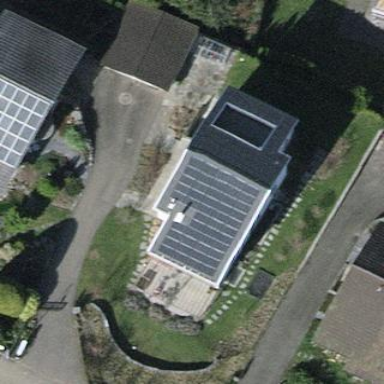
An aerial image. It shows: Solar power generator using photovoltaic panels.